Question: C# code (EF6 Code First) :
'''
public class ProjectSourceProject
{
[Key, Column(Order = 0)]
//[Key, Column(Order = 0), ForeignKey("ProjectSource")]
//[DatabaseGeneratedAttribute(DatabaseGeneratedOption.Identity)]
public int ProjectSource_id { get; set; } // { get; set; } was missing :)
[Key, Column(Order = 1)]
//[Key, Column(Order = 1), ForeignKey("Project")]
//[DatabaseGeneratedAttribute(DatabaseGeneratedOption.Identity)]
public int Project_id { get; set; } // { get; set; } was missing :)
//public virtual ICollection<Project> projects { get; set; }
//public virtual ICollection<ProjectSource> projectSources { get; set; }
public ProjectSourceProject()
{
//projects = new HashSet<Project>();
//projectSources = new HashSet<ProjectSource>();
}
}
'''
Database:

'''
One or more validation errors were detected during model generation:
EntityType 'ProjectSourceProject' has no key defined. Define the key for this EntityType.
'''
C# code 2:
'''
public class ProjectSourceProject
{
//[Key]
//[Key, Column(Order = 0)]
public int ProjectSource_id { get; set; } // { get; set; } was missing :)
//[Key]
//[Key, Column(Order = 1)]
public int Project_id { get; set; } // { get; set; } was missing :)
public ProjectSourceProject()
{
}
}
'''
and
'''
protected override void OnModelCreating(DbModelBuilder modelBuilder)
{
base.OnModelCreating(modelBuilder);
modelBuilder.Entity<ProjectSourceProject>()
.HasKey(psp => new { psp.ProjectSource_id, psp.Project_id });
//base.OnModelCreating(modelBuilder);
}
'''
got the following strange error:
'''
The properties expression 'psp => new <>f__AnonymousType0'2(ProjectSource_id = psp.ProjectSource_id, Project_id = psp.Project_id)' is not valid. The expression should represent a property: C#: 't => t.MyProperty' VB.Net: 'Function(t) t.MyProperty'. When specifying multiple properties use an anonymous type: C#: 't => new { t.MyProperty1, t.MyProperty2 }' VB.Net: 'Function(t) New With { t.MyProperty1, t.MyProperty2 }'.
'''
Edited: issue fixed, thanks Moho :)
This is working in the both scenarios.
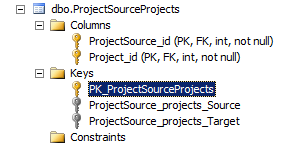
Answer: Make the PK fields properties...
'''
[Key, Column(Order = 0), ForeignKey("ProjectSource_projects_Source")]
public int ProjectSource_id { get; set;} // add { get; set; }
[Key, Column(Order = 1), ForeignKey("ProjectSource_projects_Target")]
public int Project_id { get; set;} // add { get; set; }
'''